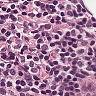
Metastatic tissue present: no